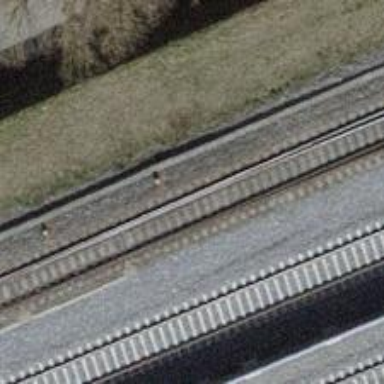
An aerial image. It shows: Railway switch.